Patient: sex M, age 50
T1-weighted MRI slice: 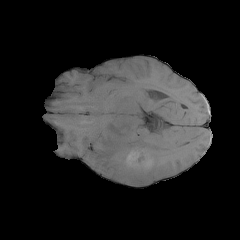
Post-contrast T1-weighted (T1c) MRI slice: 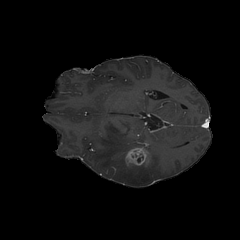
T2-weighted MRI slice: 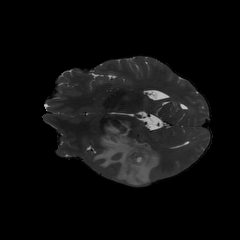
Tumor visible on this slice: yes
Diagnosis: Glioblastoma, IDH-wildtype
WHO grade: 4